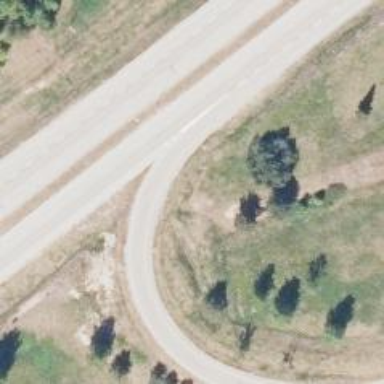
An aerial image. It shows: Asphalt trunk link road.